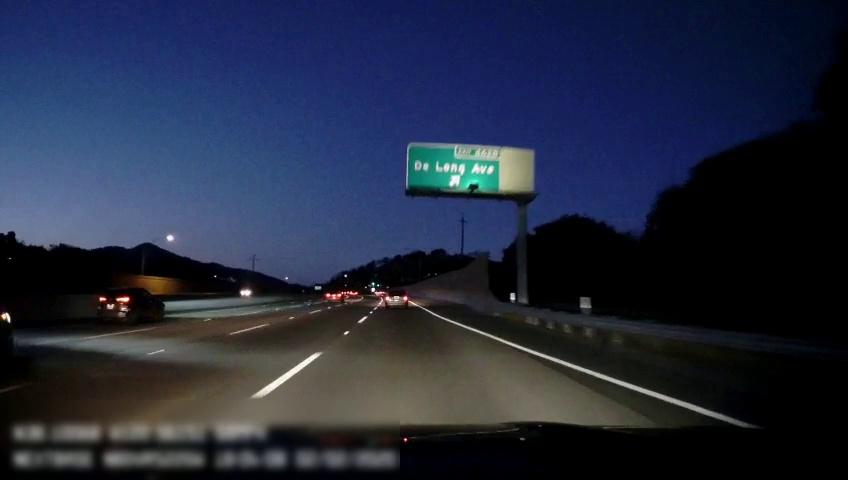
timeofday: Dusk/Dawn/Twilight
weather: Other
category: Drivable Space
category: Vehicles | Car
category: Vehicles | Car
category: Vehicles | SUV
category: Vehicles | SUV
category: Vehicles | SUV
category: Lanes | Alternate Lane
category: Lanes | Alternate Lane
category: Lanes | Alternate Lane
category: Lanes | Alternate Lane
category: Traffic | Signs